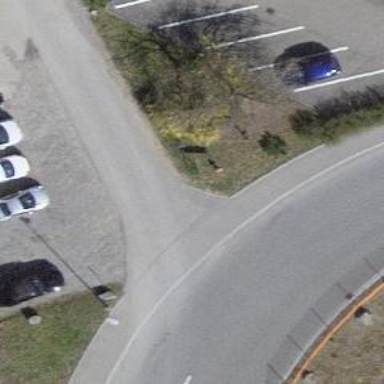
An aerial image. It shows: Sidewalk along the footway.